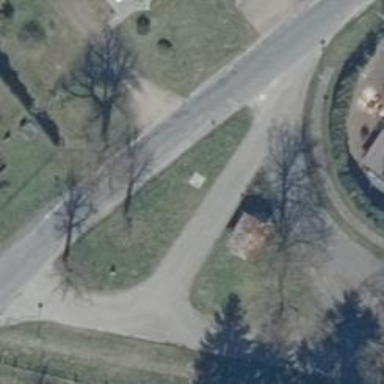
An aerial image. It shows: Driveway.